Field crop: maize
Growth stage: 2
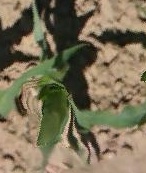
Species: maize